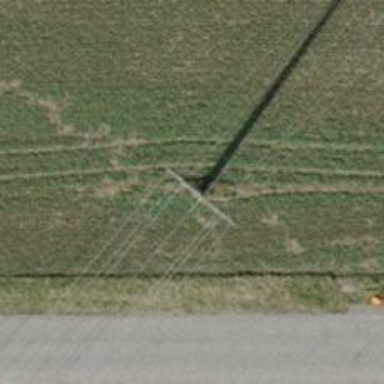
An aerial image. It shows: Pipeline marker.